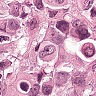
Metastatic tissue present: yes